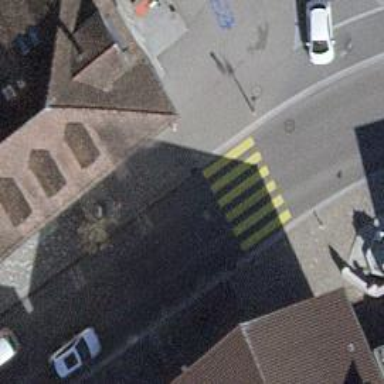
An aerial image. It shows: Uncontrolled zebra crossing on the road.